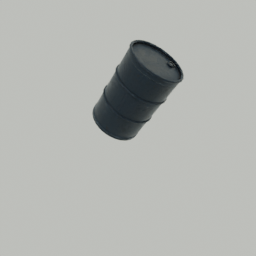
Label: tools